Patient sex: M
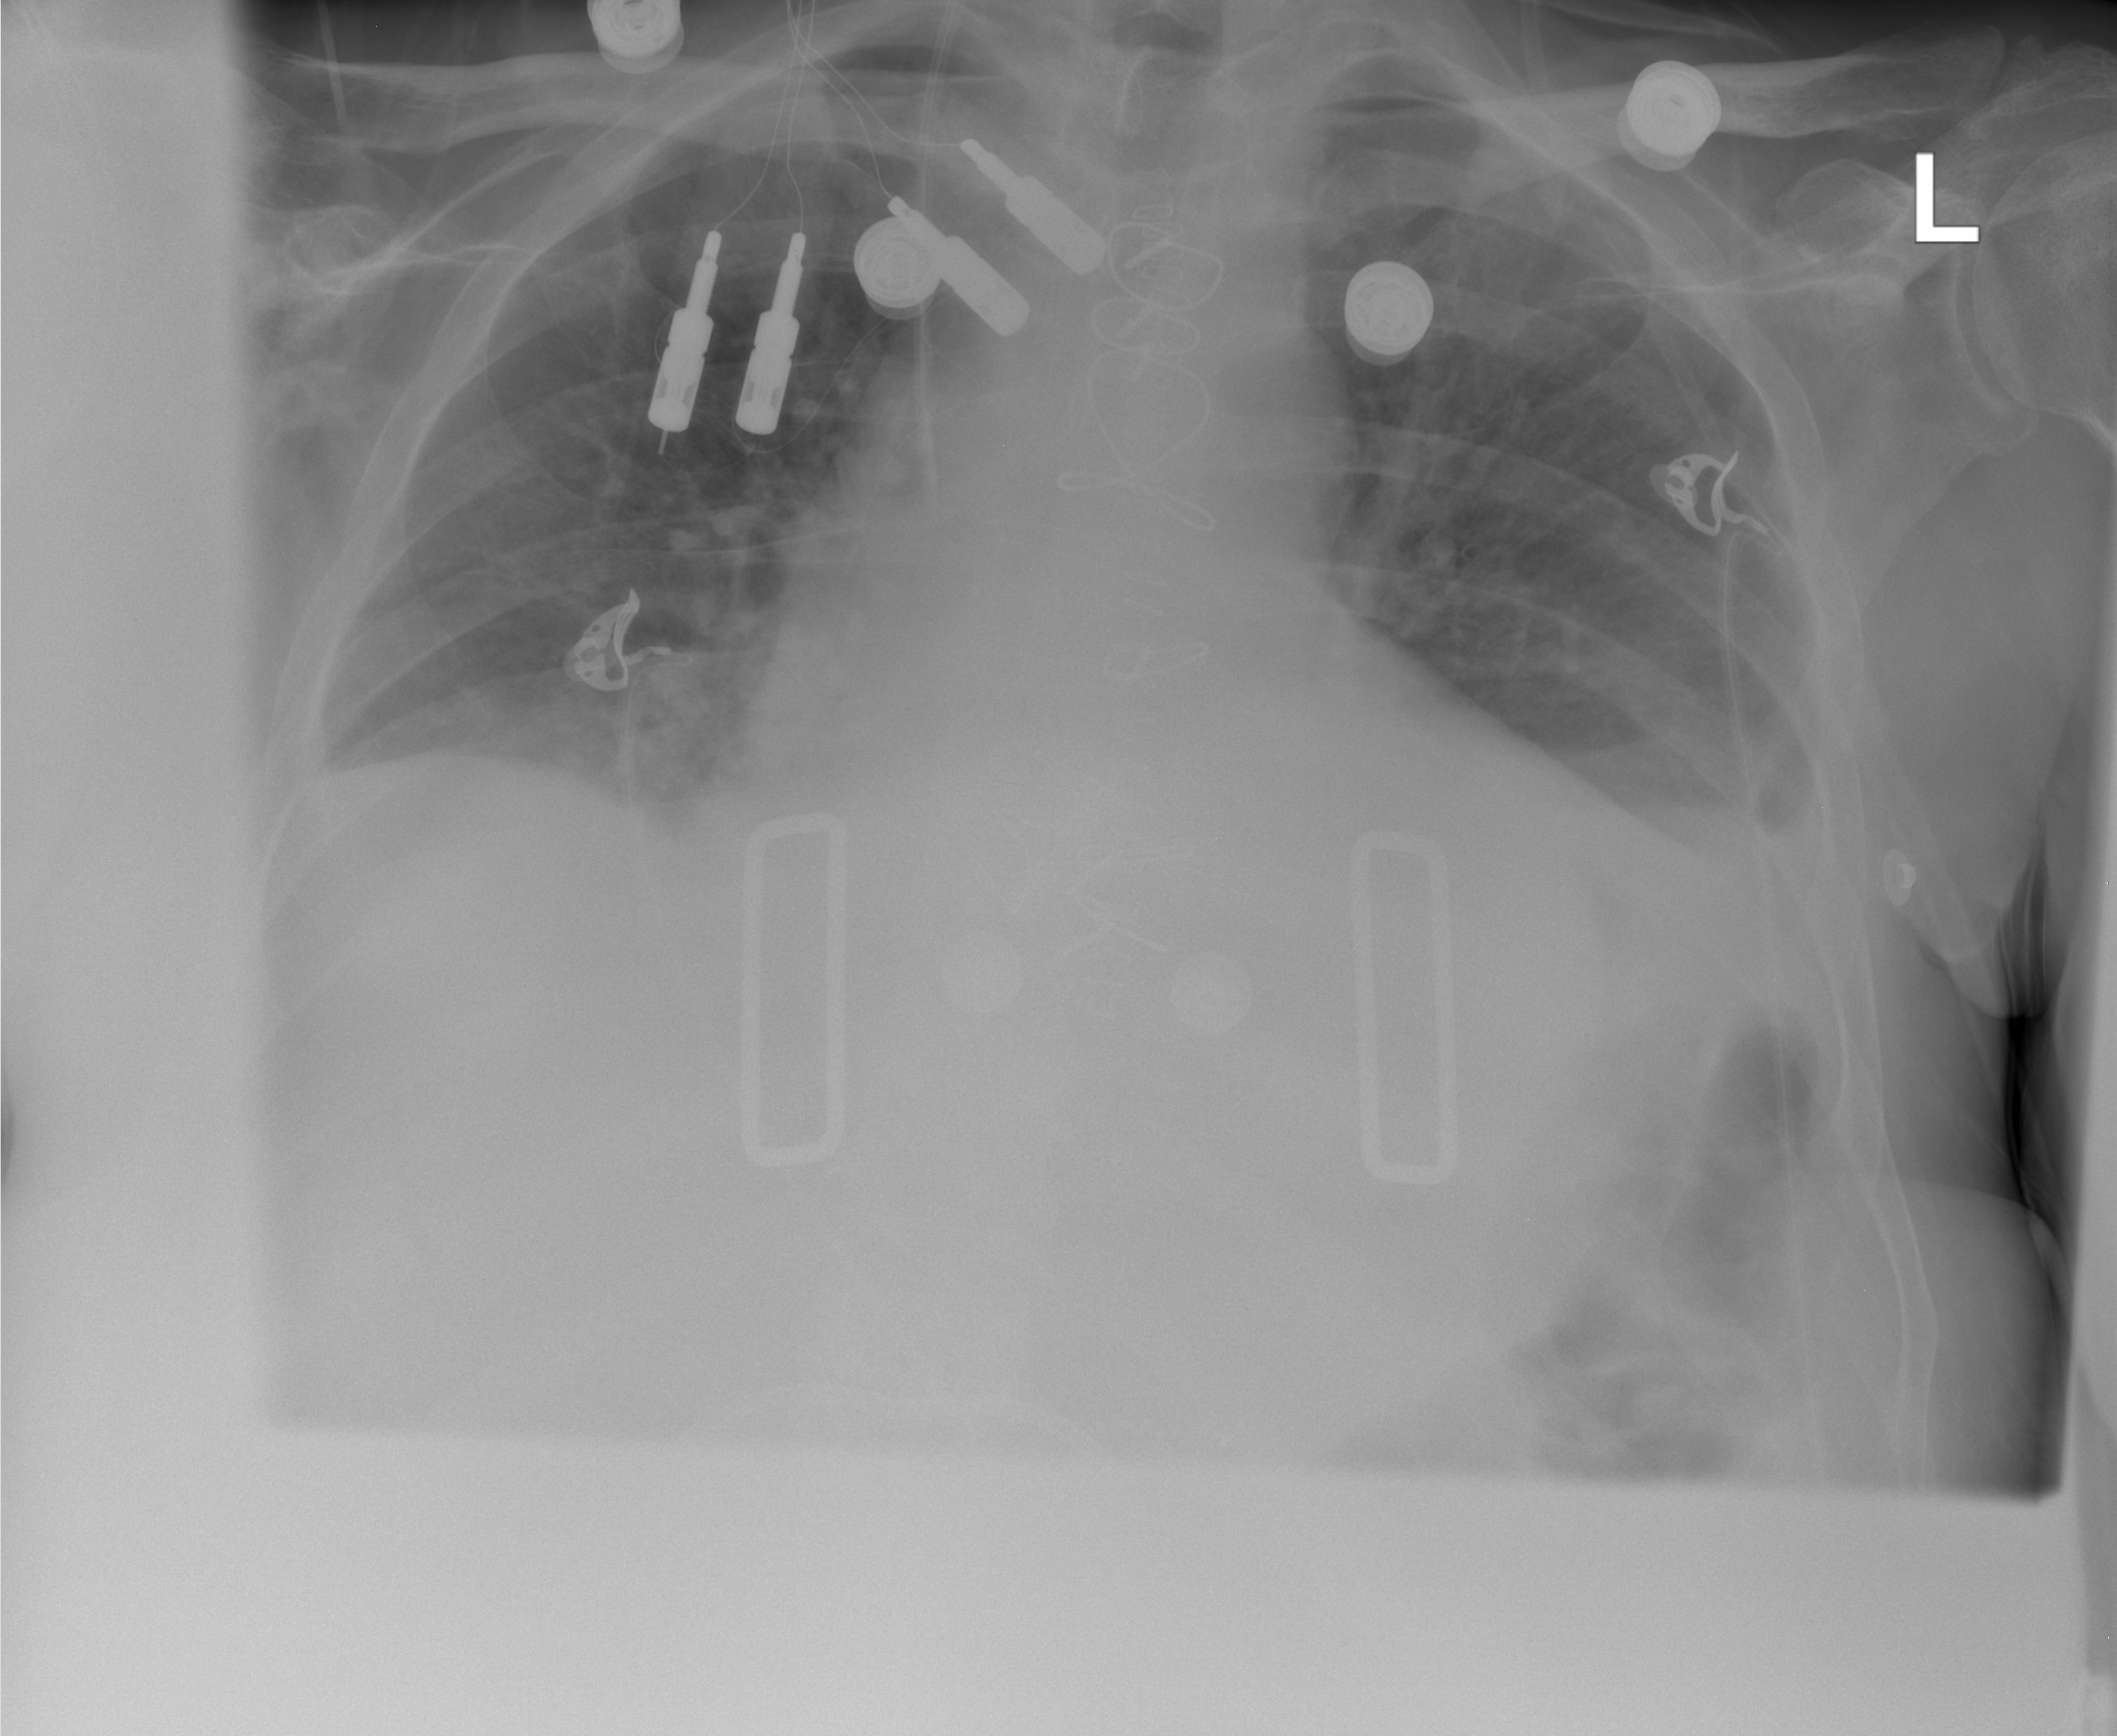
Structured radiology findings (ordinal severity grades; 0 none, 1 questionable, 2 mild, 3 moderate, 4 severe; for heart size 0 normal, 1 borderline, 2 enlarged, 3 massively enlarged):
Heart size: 2
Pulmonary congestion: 0
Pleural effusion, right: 0
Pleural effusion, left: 2
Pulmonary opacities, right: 0
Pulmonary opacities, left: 0
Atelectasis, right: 0
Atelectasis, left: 2